Question:
I'm trying to build this layout. I have this at this time: <URL>
Whats the best structure to use? I already have some problems using html table and also using only ul, li, and divs.
With tables, I have this: <URL> The problem with this solution is that my a:hover effect doesn't work with #detalhes.
With html table, I have this: <URL> The problem with this version is that I can't put my anchor element as a child of tr. But I want to have each row as a anchor to other page.
I really appreciate any help, because I don't know what's the best way to develop this kind of site. Every strategy I use, I had some problem.
''
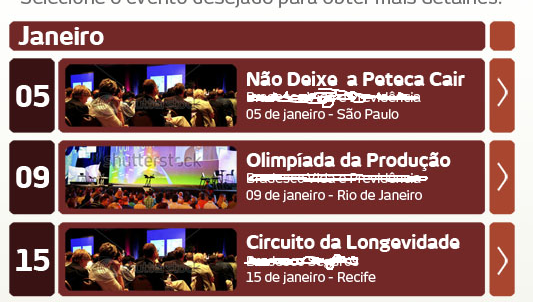
Answer: As it's a table of eventos, with one event per line, I resolved to use divs with the display table, table-row and table-cell.